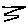
Label: zigzag